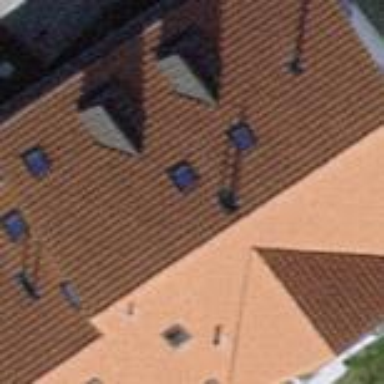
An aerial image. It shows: Gabled roof on building that houses apartments.